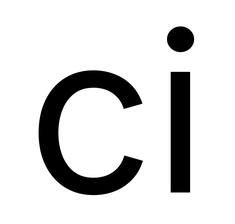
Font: Inter_Regular